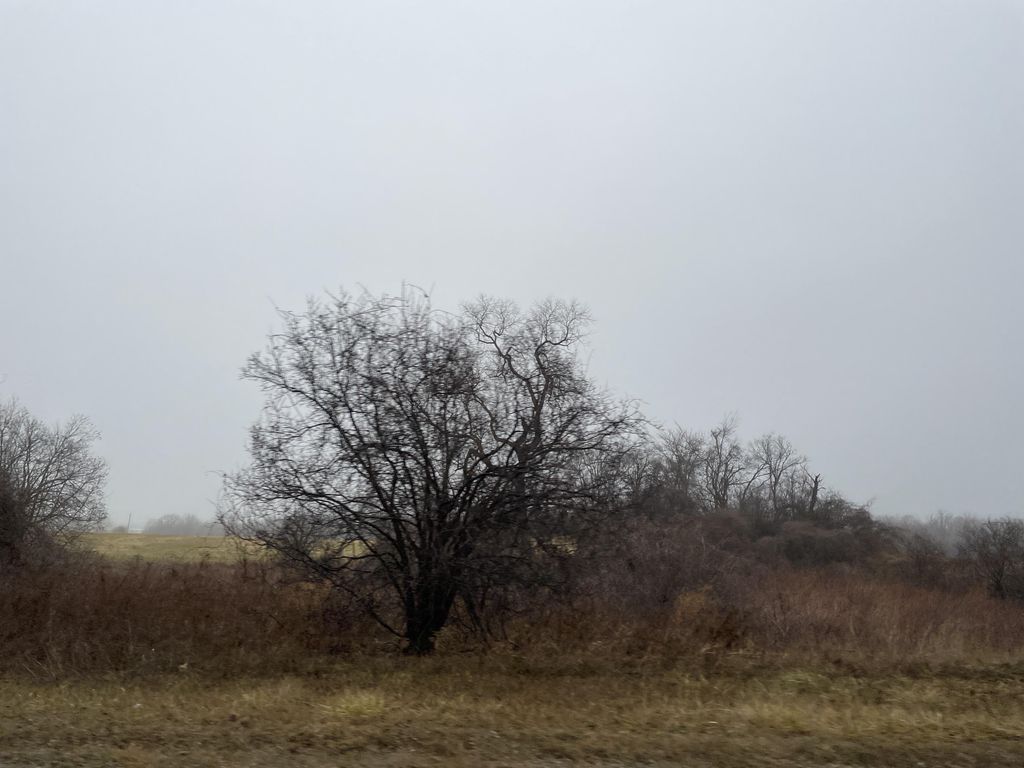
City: kitchener-waterloo